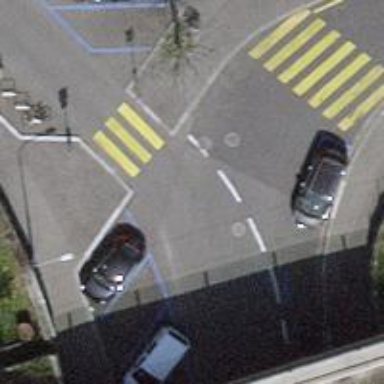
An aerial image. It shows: Uncontrolled crossing on the road.